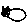
Label: cat